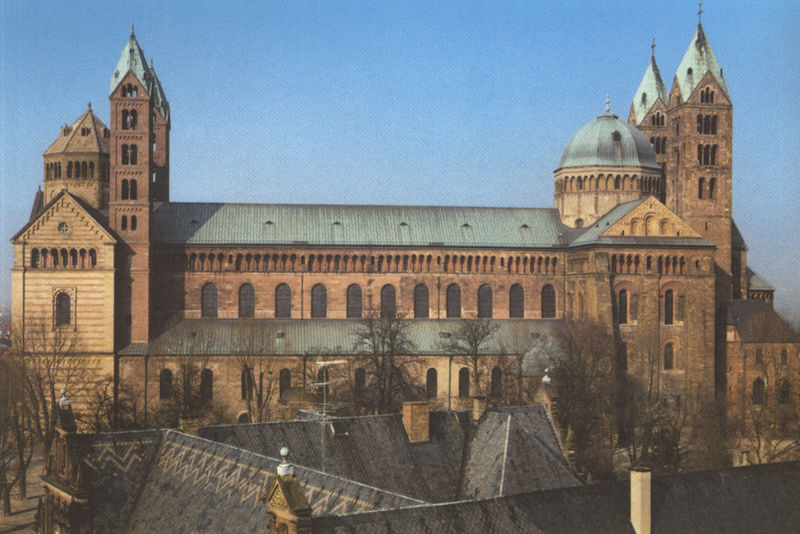
Titel: Dom St. Maria und St. Stephan
Standort: Speyer, Dom (EU - D - RP)
Schlagwörter: blau, himmel, schatten, bäume, grün, äste, fenster, licht, säule, dach, gebäude, architektur, kirche, kamin, schornstein, turm, bogen, dächer, mauer, schornsteine, wolkenlos, rundbogen, kuppel, foto, bögen, türme, dom, kupfer, kugel, münster, sandstein, seitenschiff, schiefer, apsis, romanik, chor, etagen, abtei, basilika, antenne, romanisch, querschiff, patina, speyer, mainz, grünspan, kupferdach, romaisch